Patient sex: M
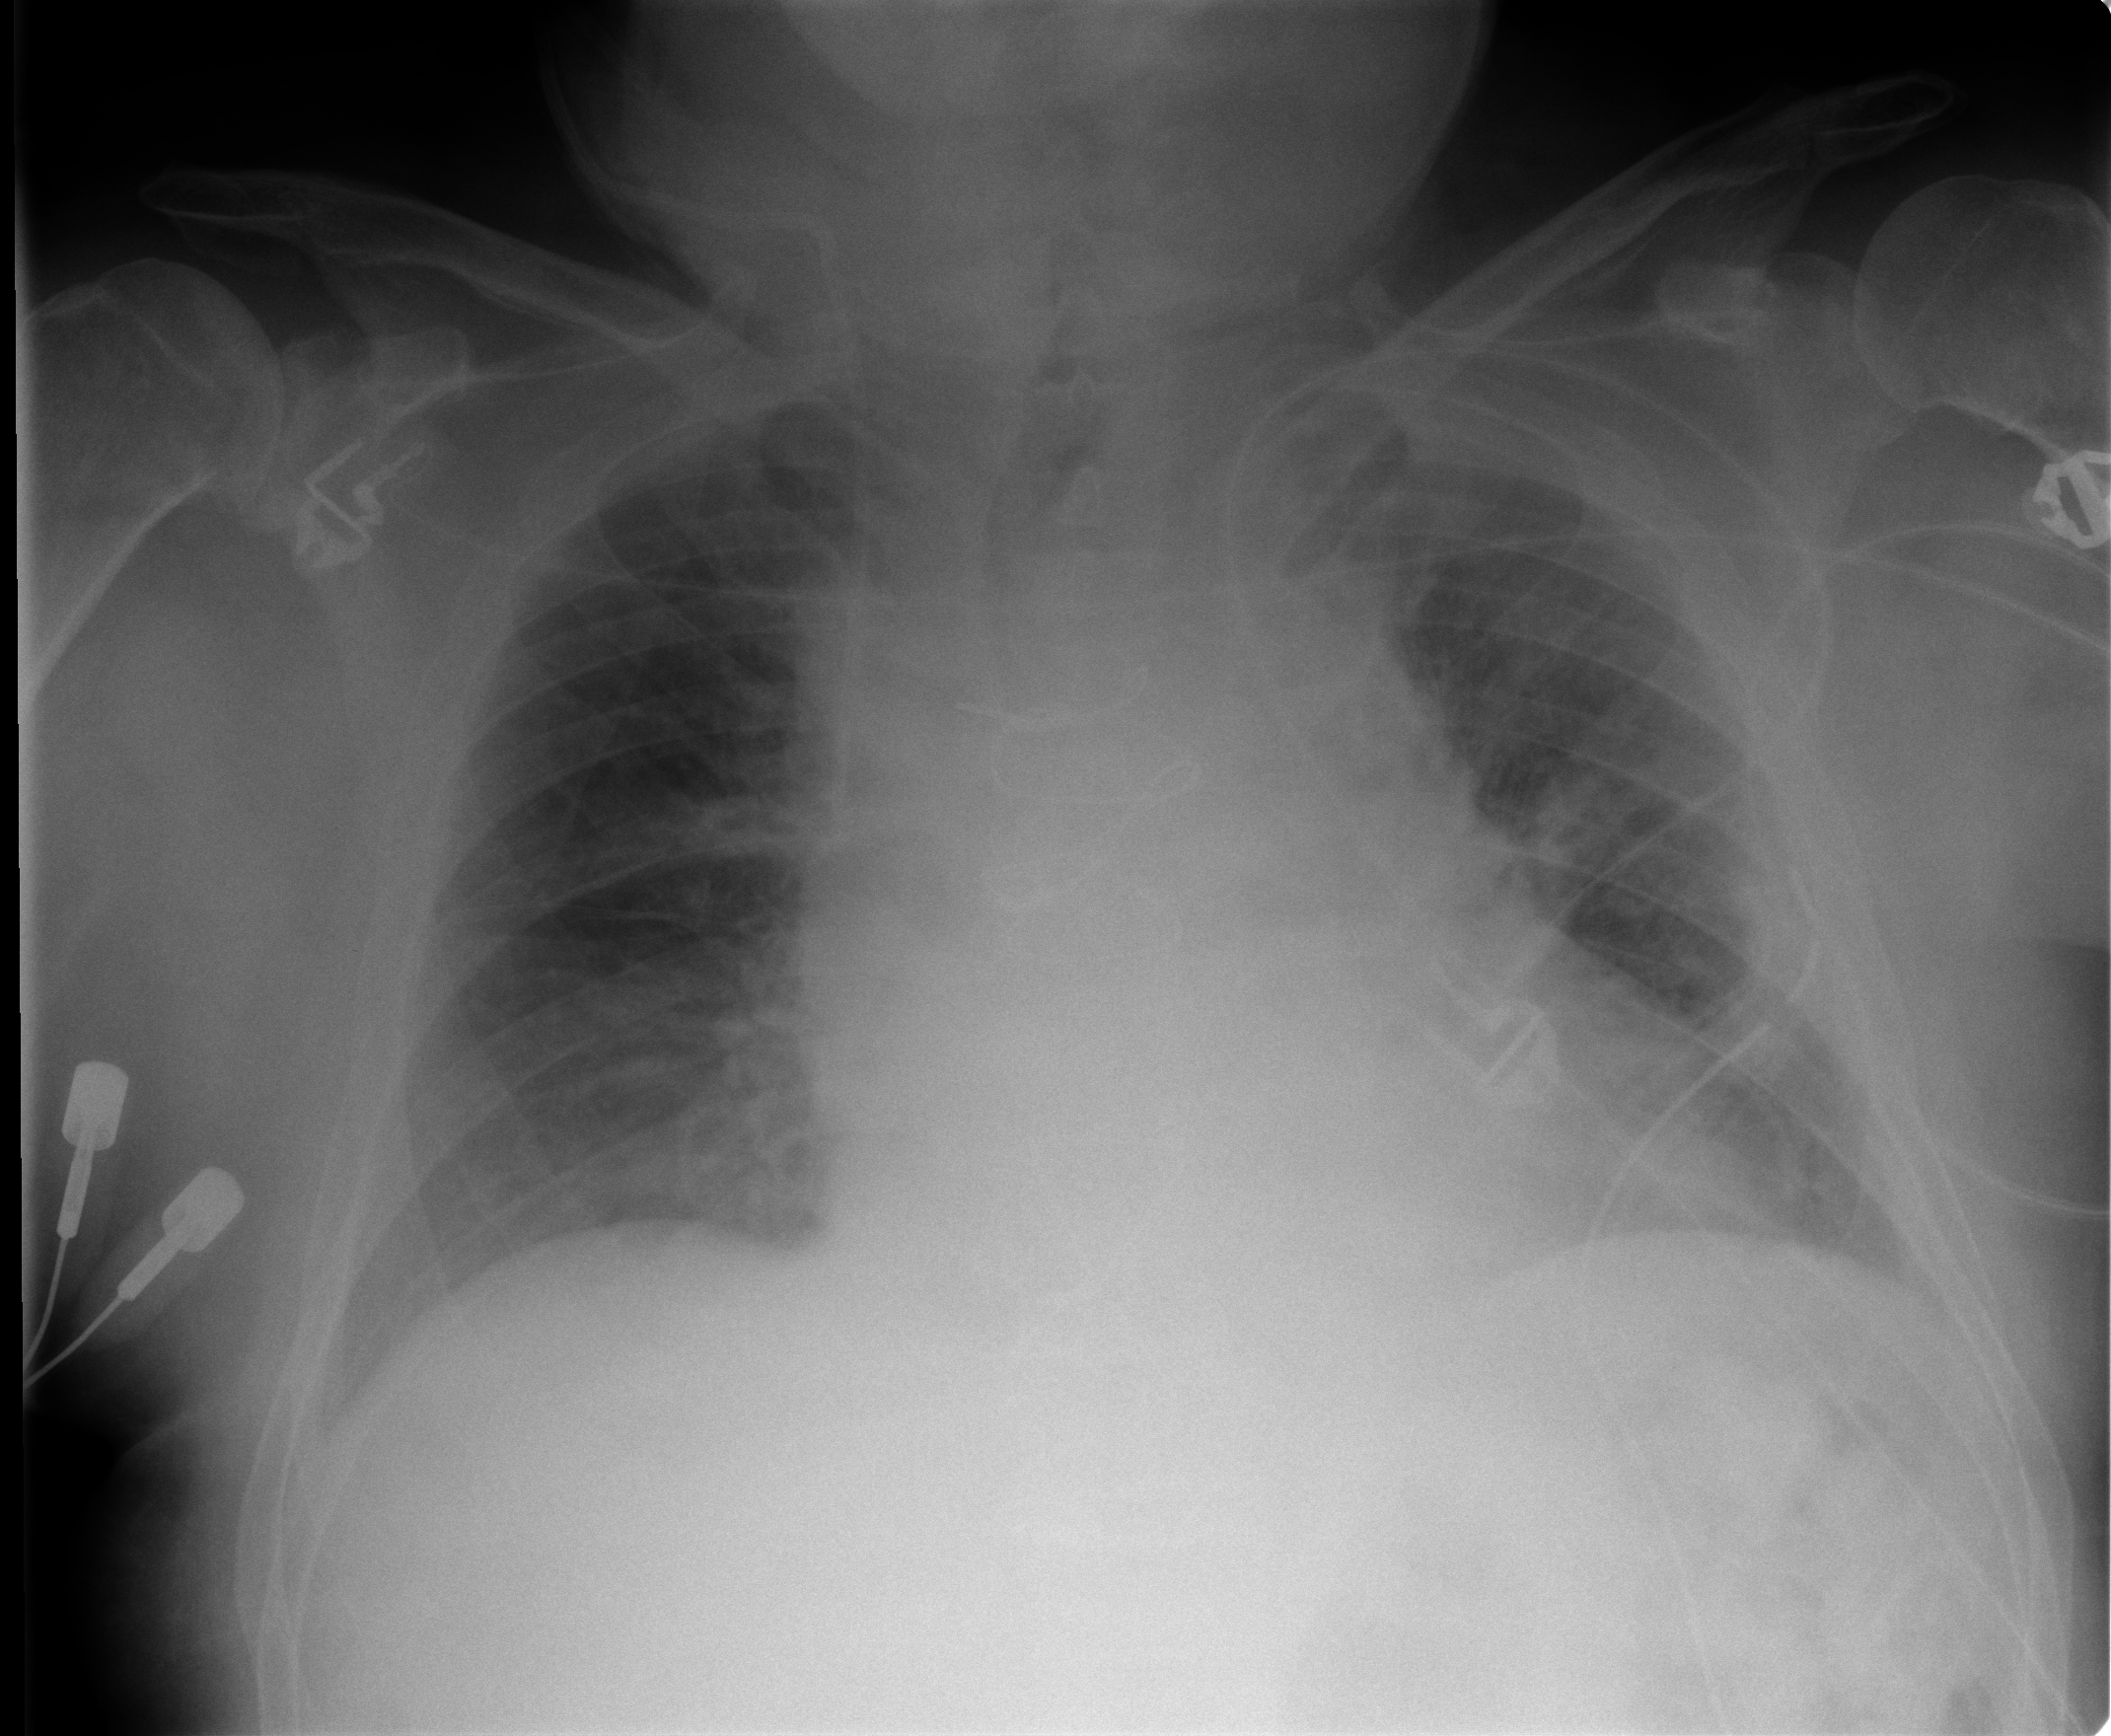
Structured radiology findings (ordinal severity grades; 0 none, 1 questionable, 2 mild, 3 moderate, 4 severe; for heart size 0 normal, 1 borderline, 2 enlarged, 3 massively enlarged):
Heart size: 3
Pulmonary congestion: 1
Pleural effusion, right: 0
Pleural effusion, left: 0
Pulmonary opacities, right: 0
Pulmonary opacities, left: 0
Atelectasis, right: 1
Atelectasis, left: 2